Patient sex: M
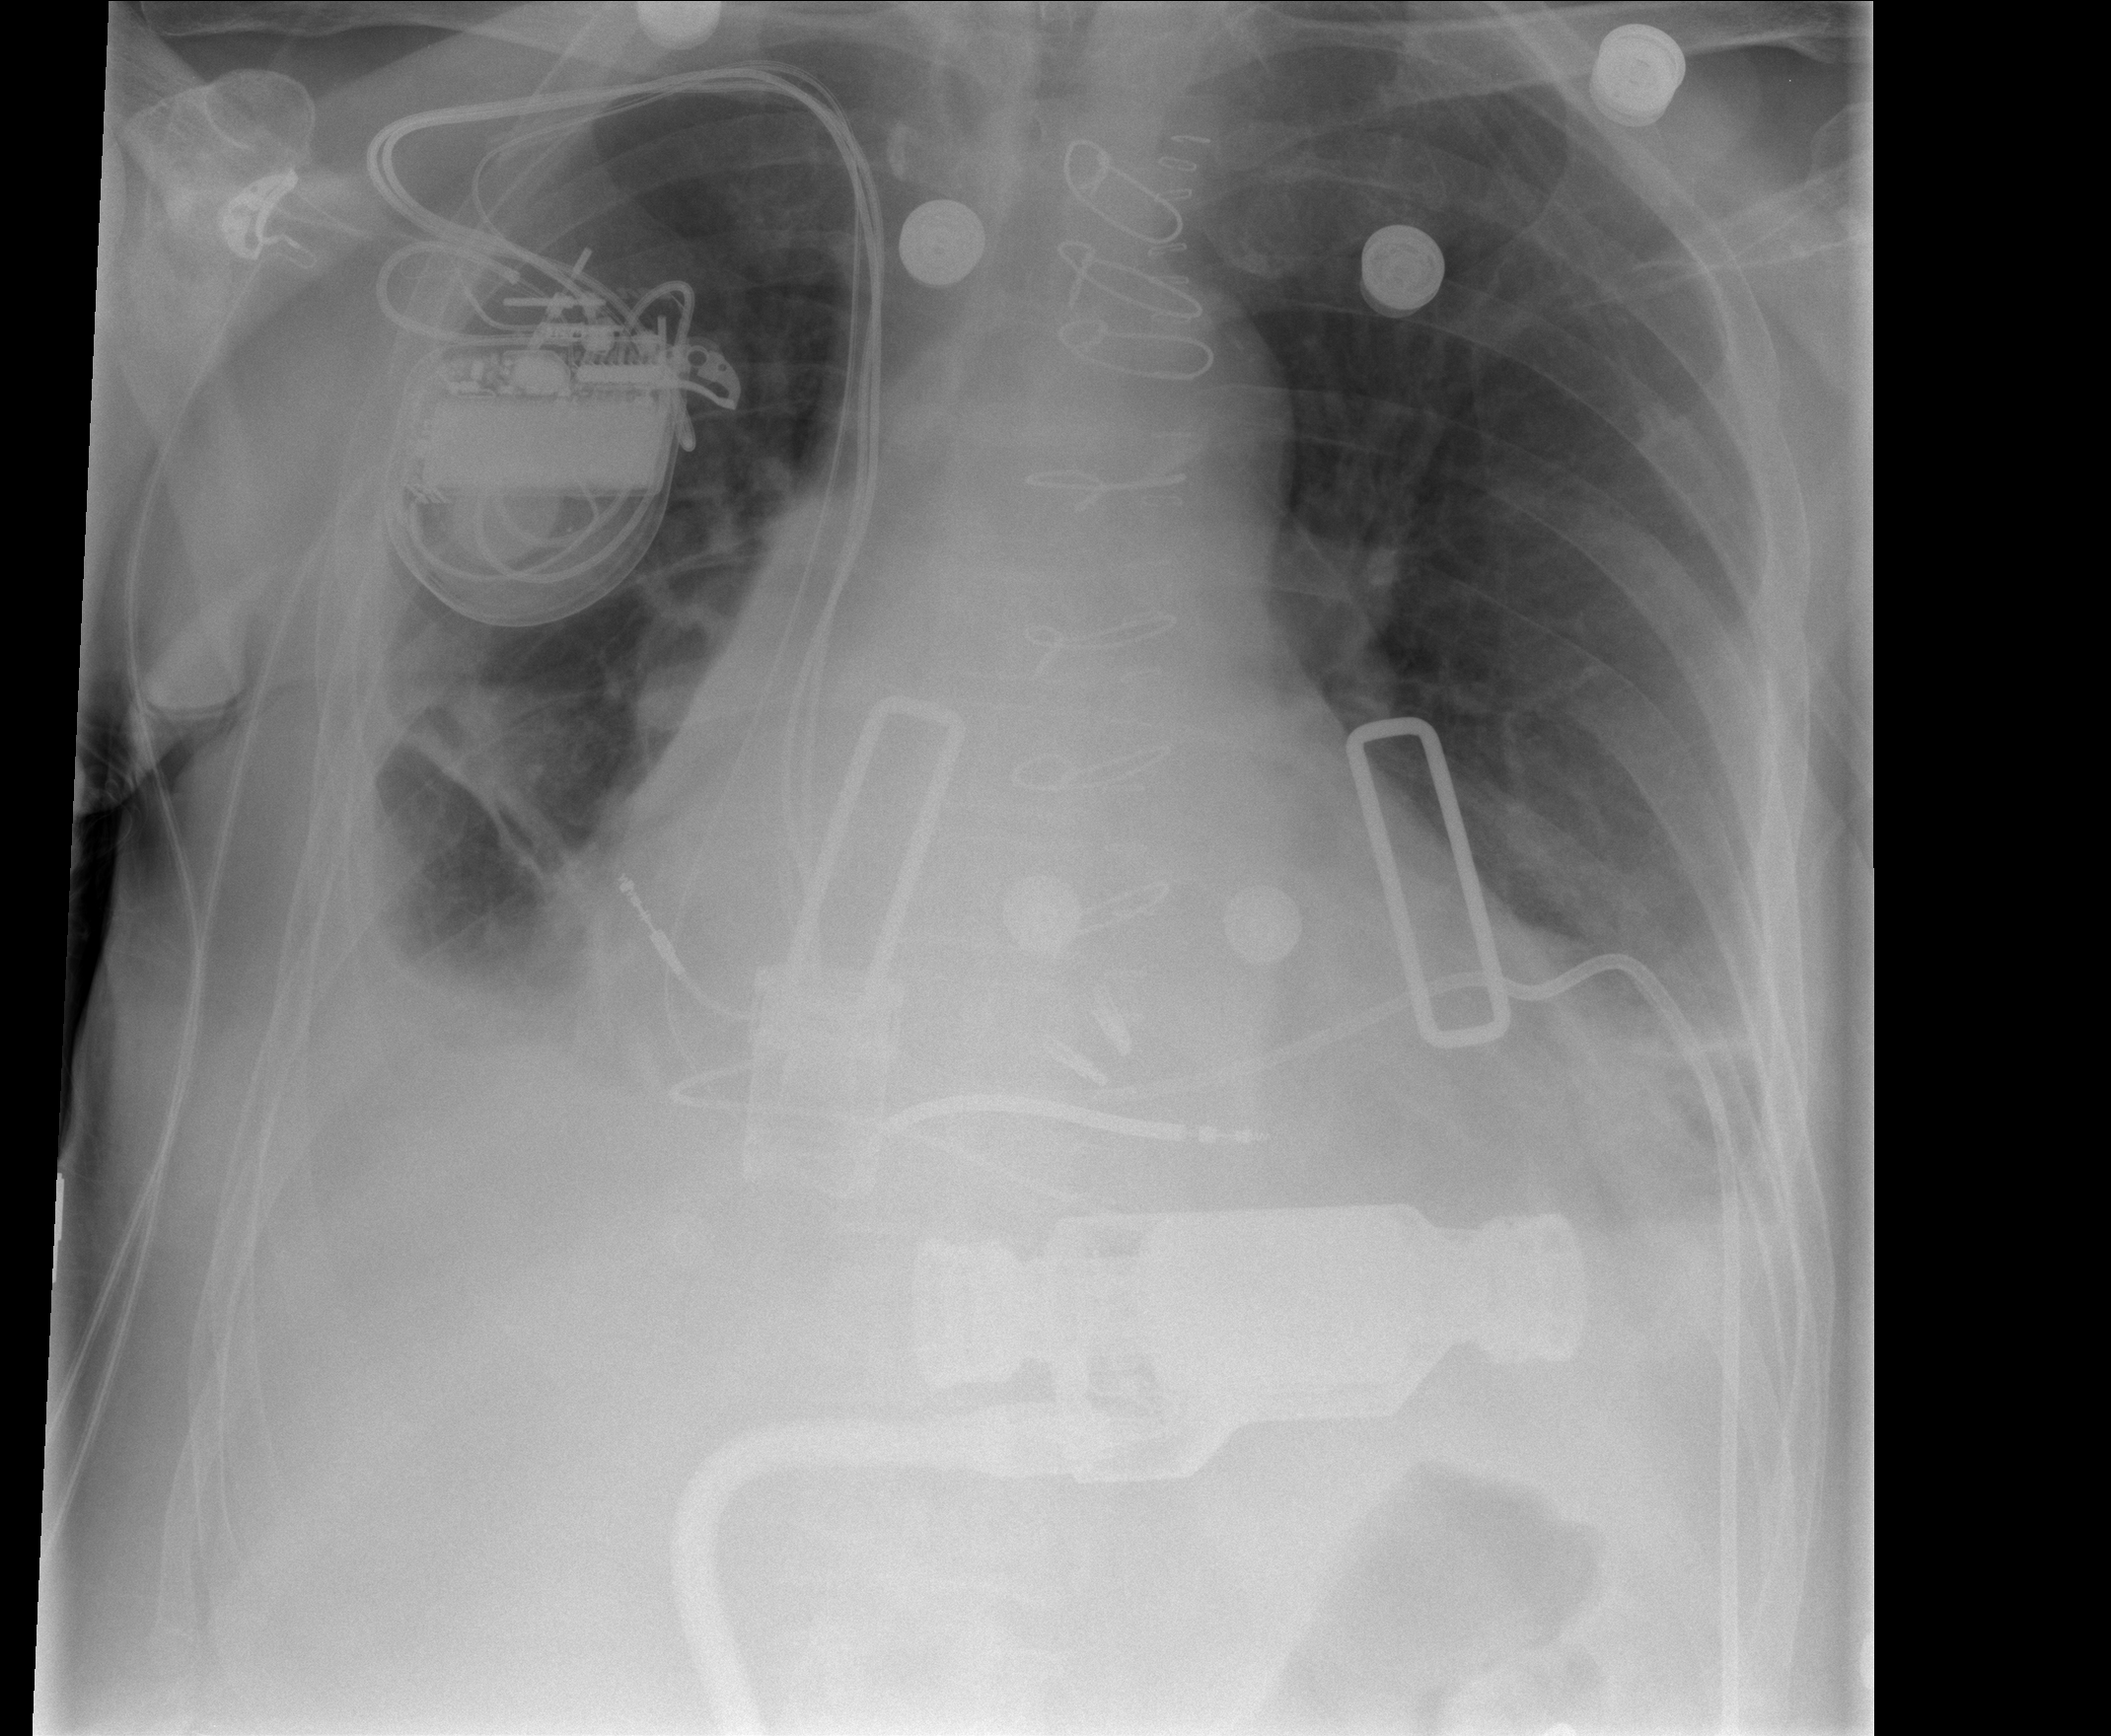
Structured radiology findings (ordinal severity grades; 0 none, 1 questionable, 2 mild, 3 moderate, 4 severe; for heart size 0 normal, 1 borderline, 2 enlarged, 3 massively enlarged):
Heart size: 2
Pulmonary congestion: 0
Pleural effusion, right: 2
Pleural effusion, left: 1
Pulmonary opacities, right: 0
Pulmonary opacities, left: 0
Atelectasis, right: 2
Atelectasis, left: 2